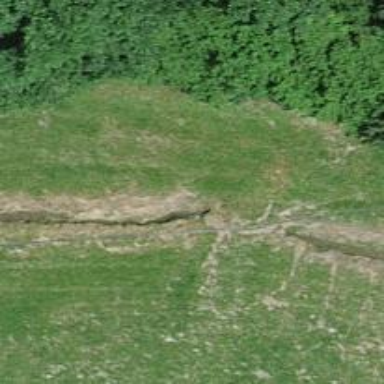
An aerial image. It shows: Culvert tunnel under ditch.